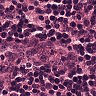
Metastatic tissue present: no